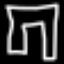
Label: pants